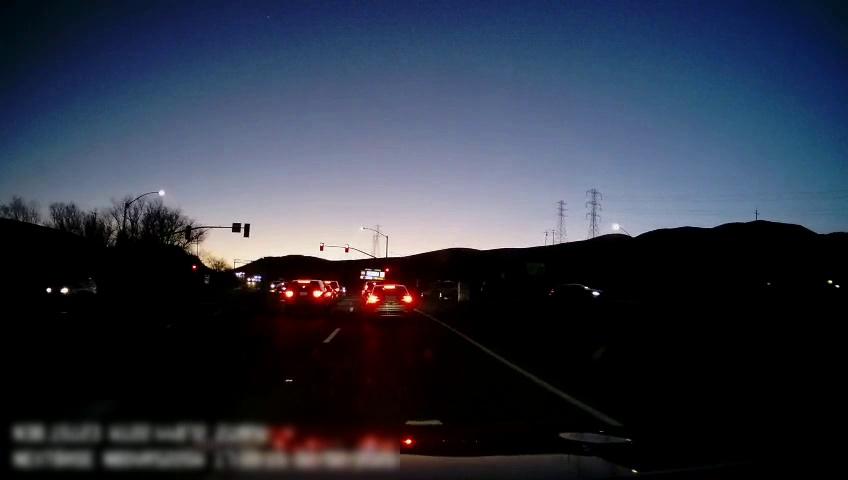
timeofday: Dusk/Dawn/Twilight
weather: Other
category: Drivable Space
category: Drivable Space
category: Vehicles | SUV
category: Vehicles | Car
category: Vehicles | Car
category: Vehicles | SUV
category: Vehicles | Car
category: Vehicles | Car
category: Vehicles | SUV
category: Vehicles | Car
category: Vehicles | SUV
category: Vehicles | Car
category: Lanes | Current Lane
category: Lanes | Alternate Lane
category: Traffic | Lights
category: Traffic | Lights